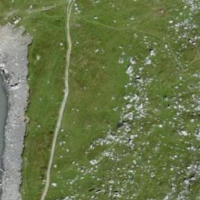
EUNIS habitat code: 23
Species observed at this site:
Bistorta vivipara
Anthus spinoletta